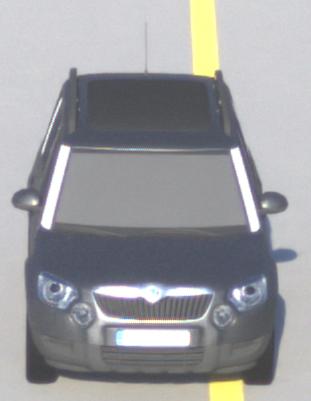
Make: Skoda
Model: Yeti 1.2 TSI
Detailed model: Yeti
Model produced from: 2009/11
Model produced until: 2011/10
Doors: 5
Color: gray
Road condition: dry road
Daytime: sunrise or sunset
Contrast: medium contrast